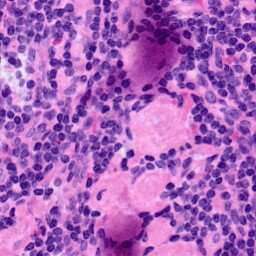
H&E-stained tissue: LymphNode